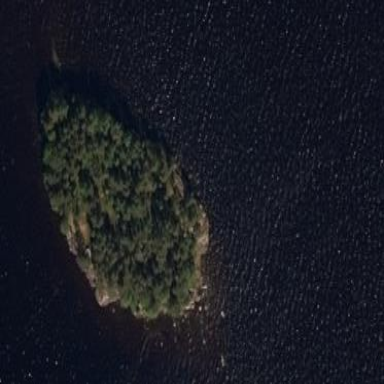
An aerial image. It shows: Islet covered in needle-leaved woodland.